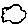
Label: cloud